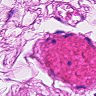
Metastatic tissue present: no